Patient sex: M
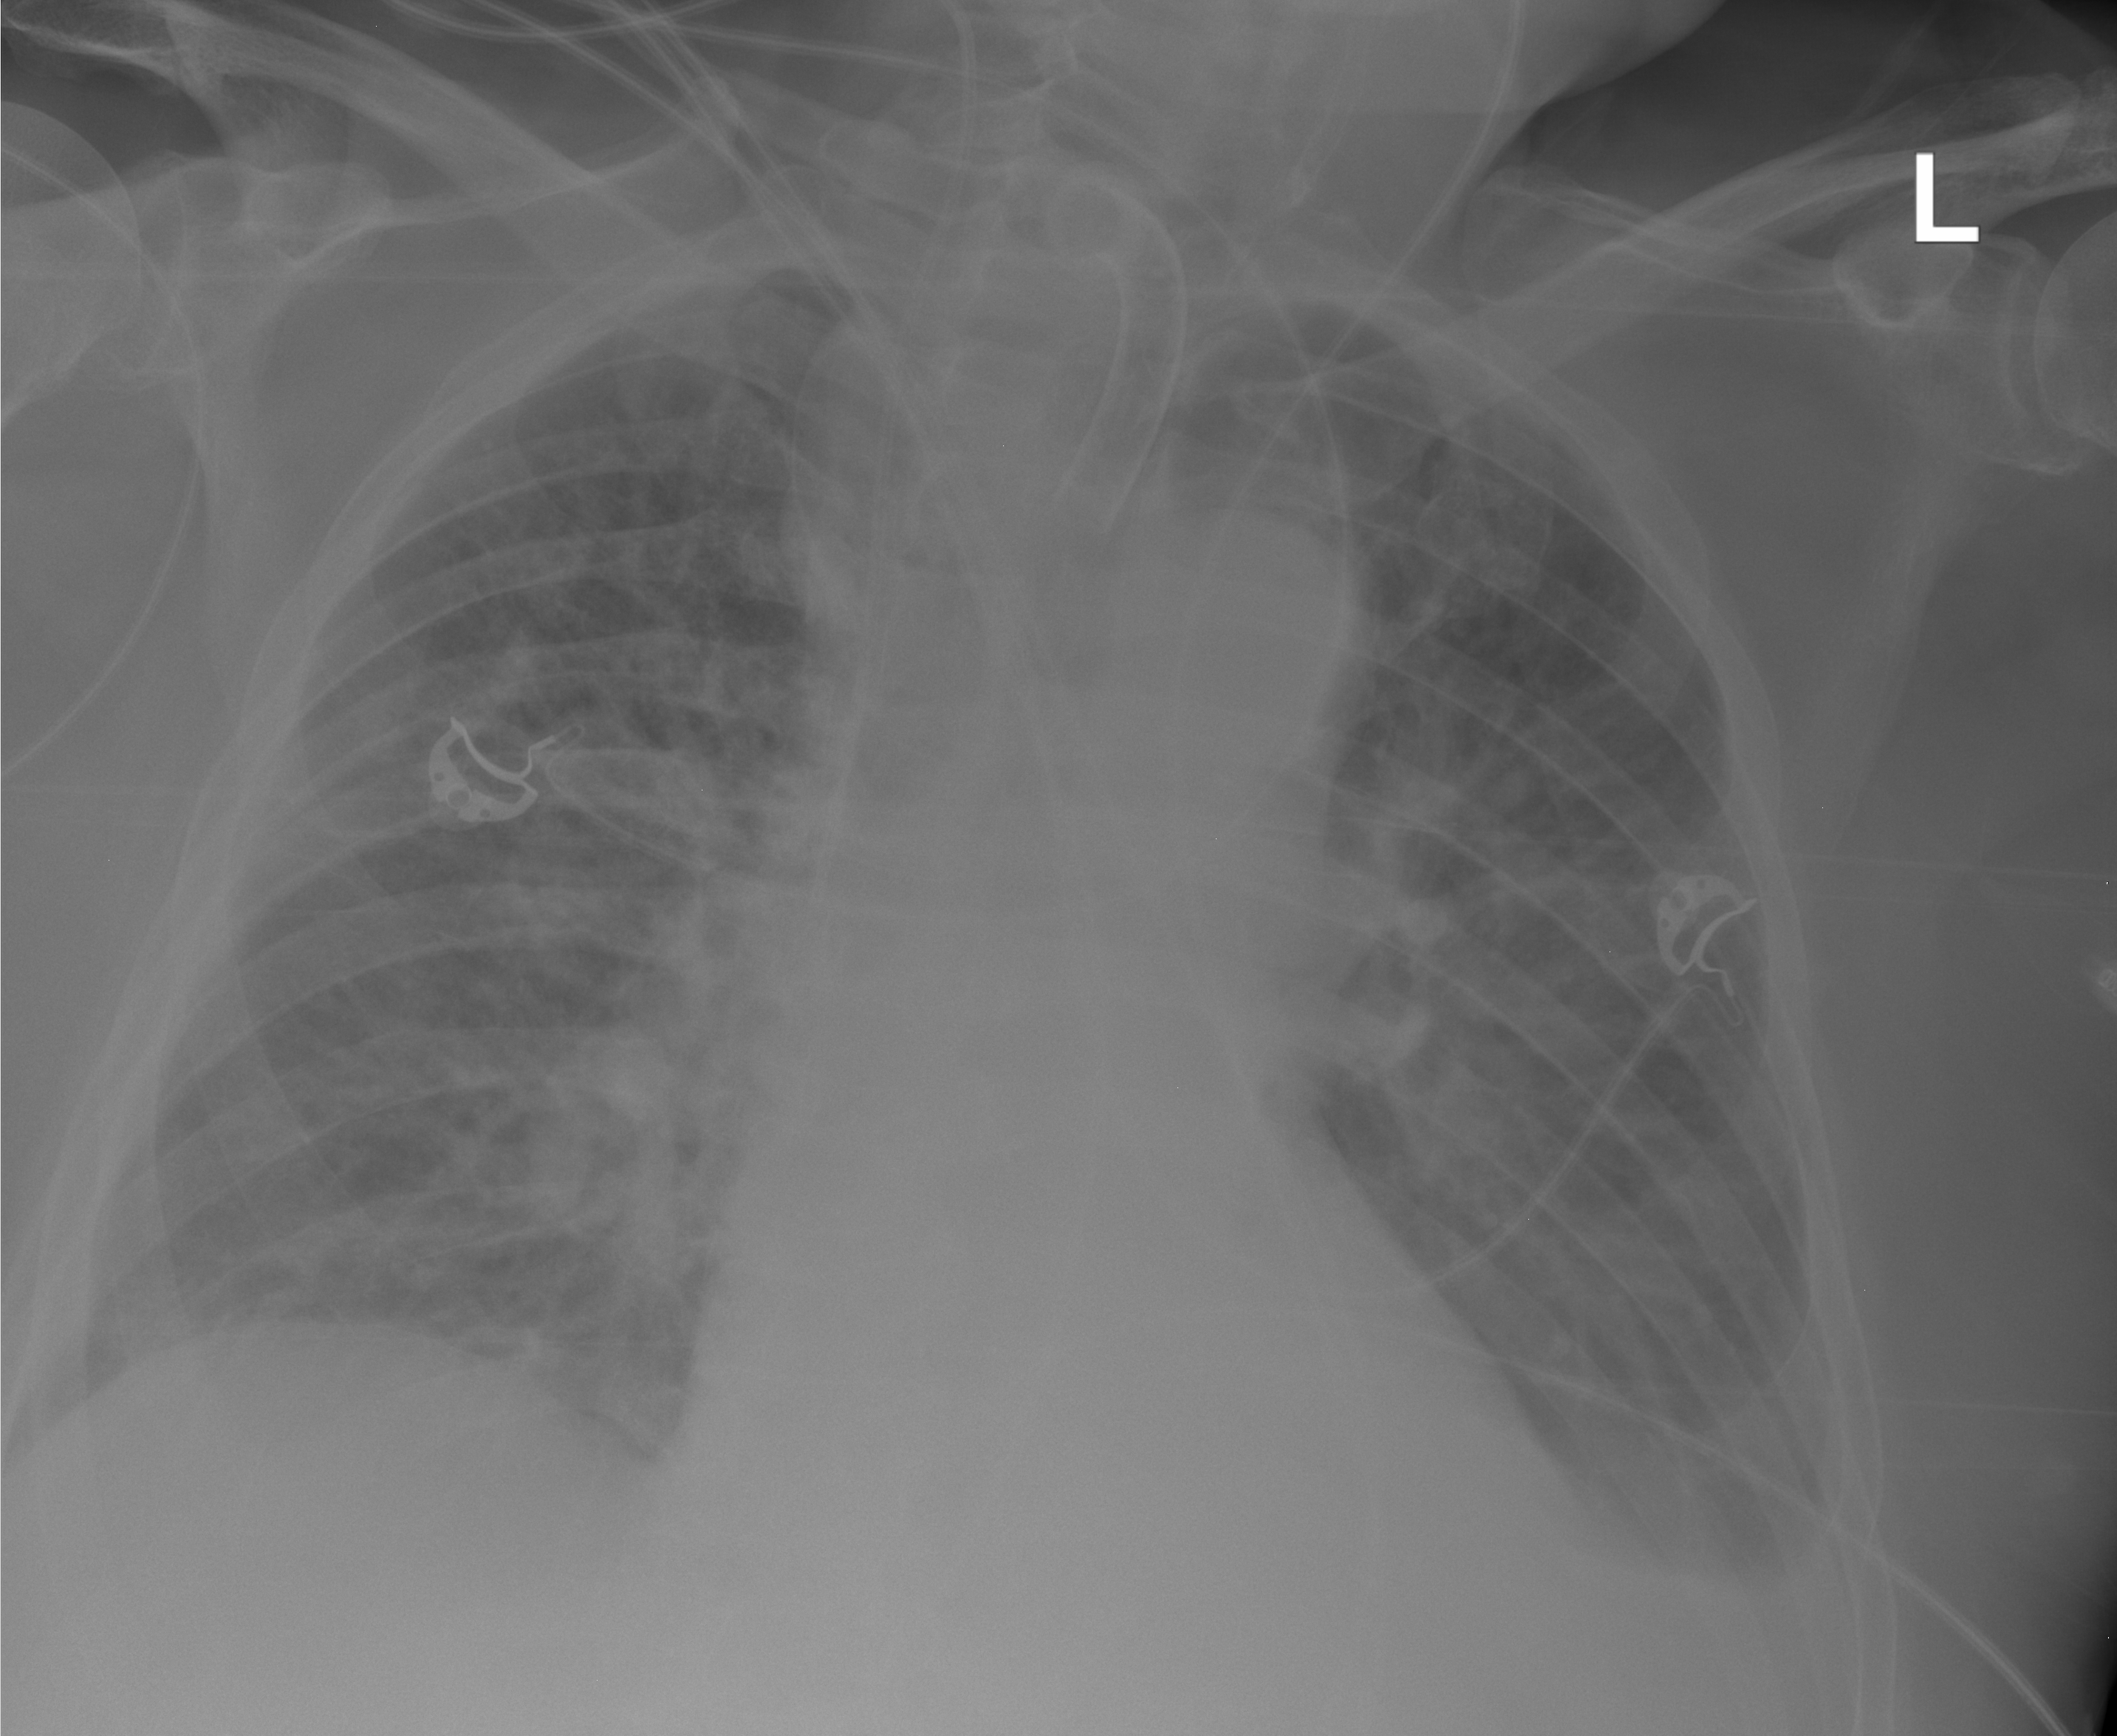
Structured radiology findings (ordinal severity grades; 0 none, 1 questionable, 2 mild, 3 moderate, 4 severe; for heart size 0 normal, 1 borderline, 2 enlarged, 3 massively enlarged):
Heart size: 0
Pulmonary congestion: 3
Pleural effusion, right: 1
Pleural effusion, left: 2
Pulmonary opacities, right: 0
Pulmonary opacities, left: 0
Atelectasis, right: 0
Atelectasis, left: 2